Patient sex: M
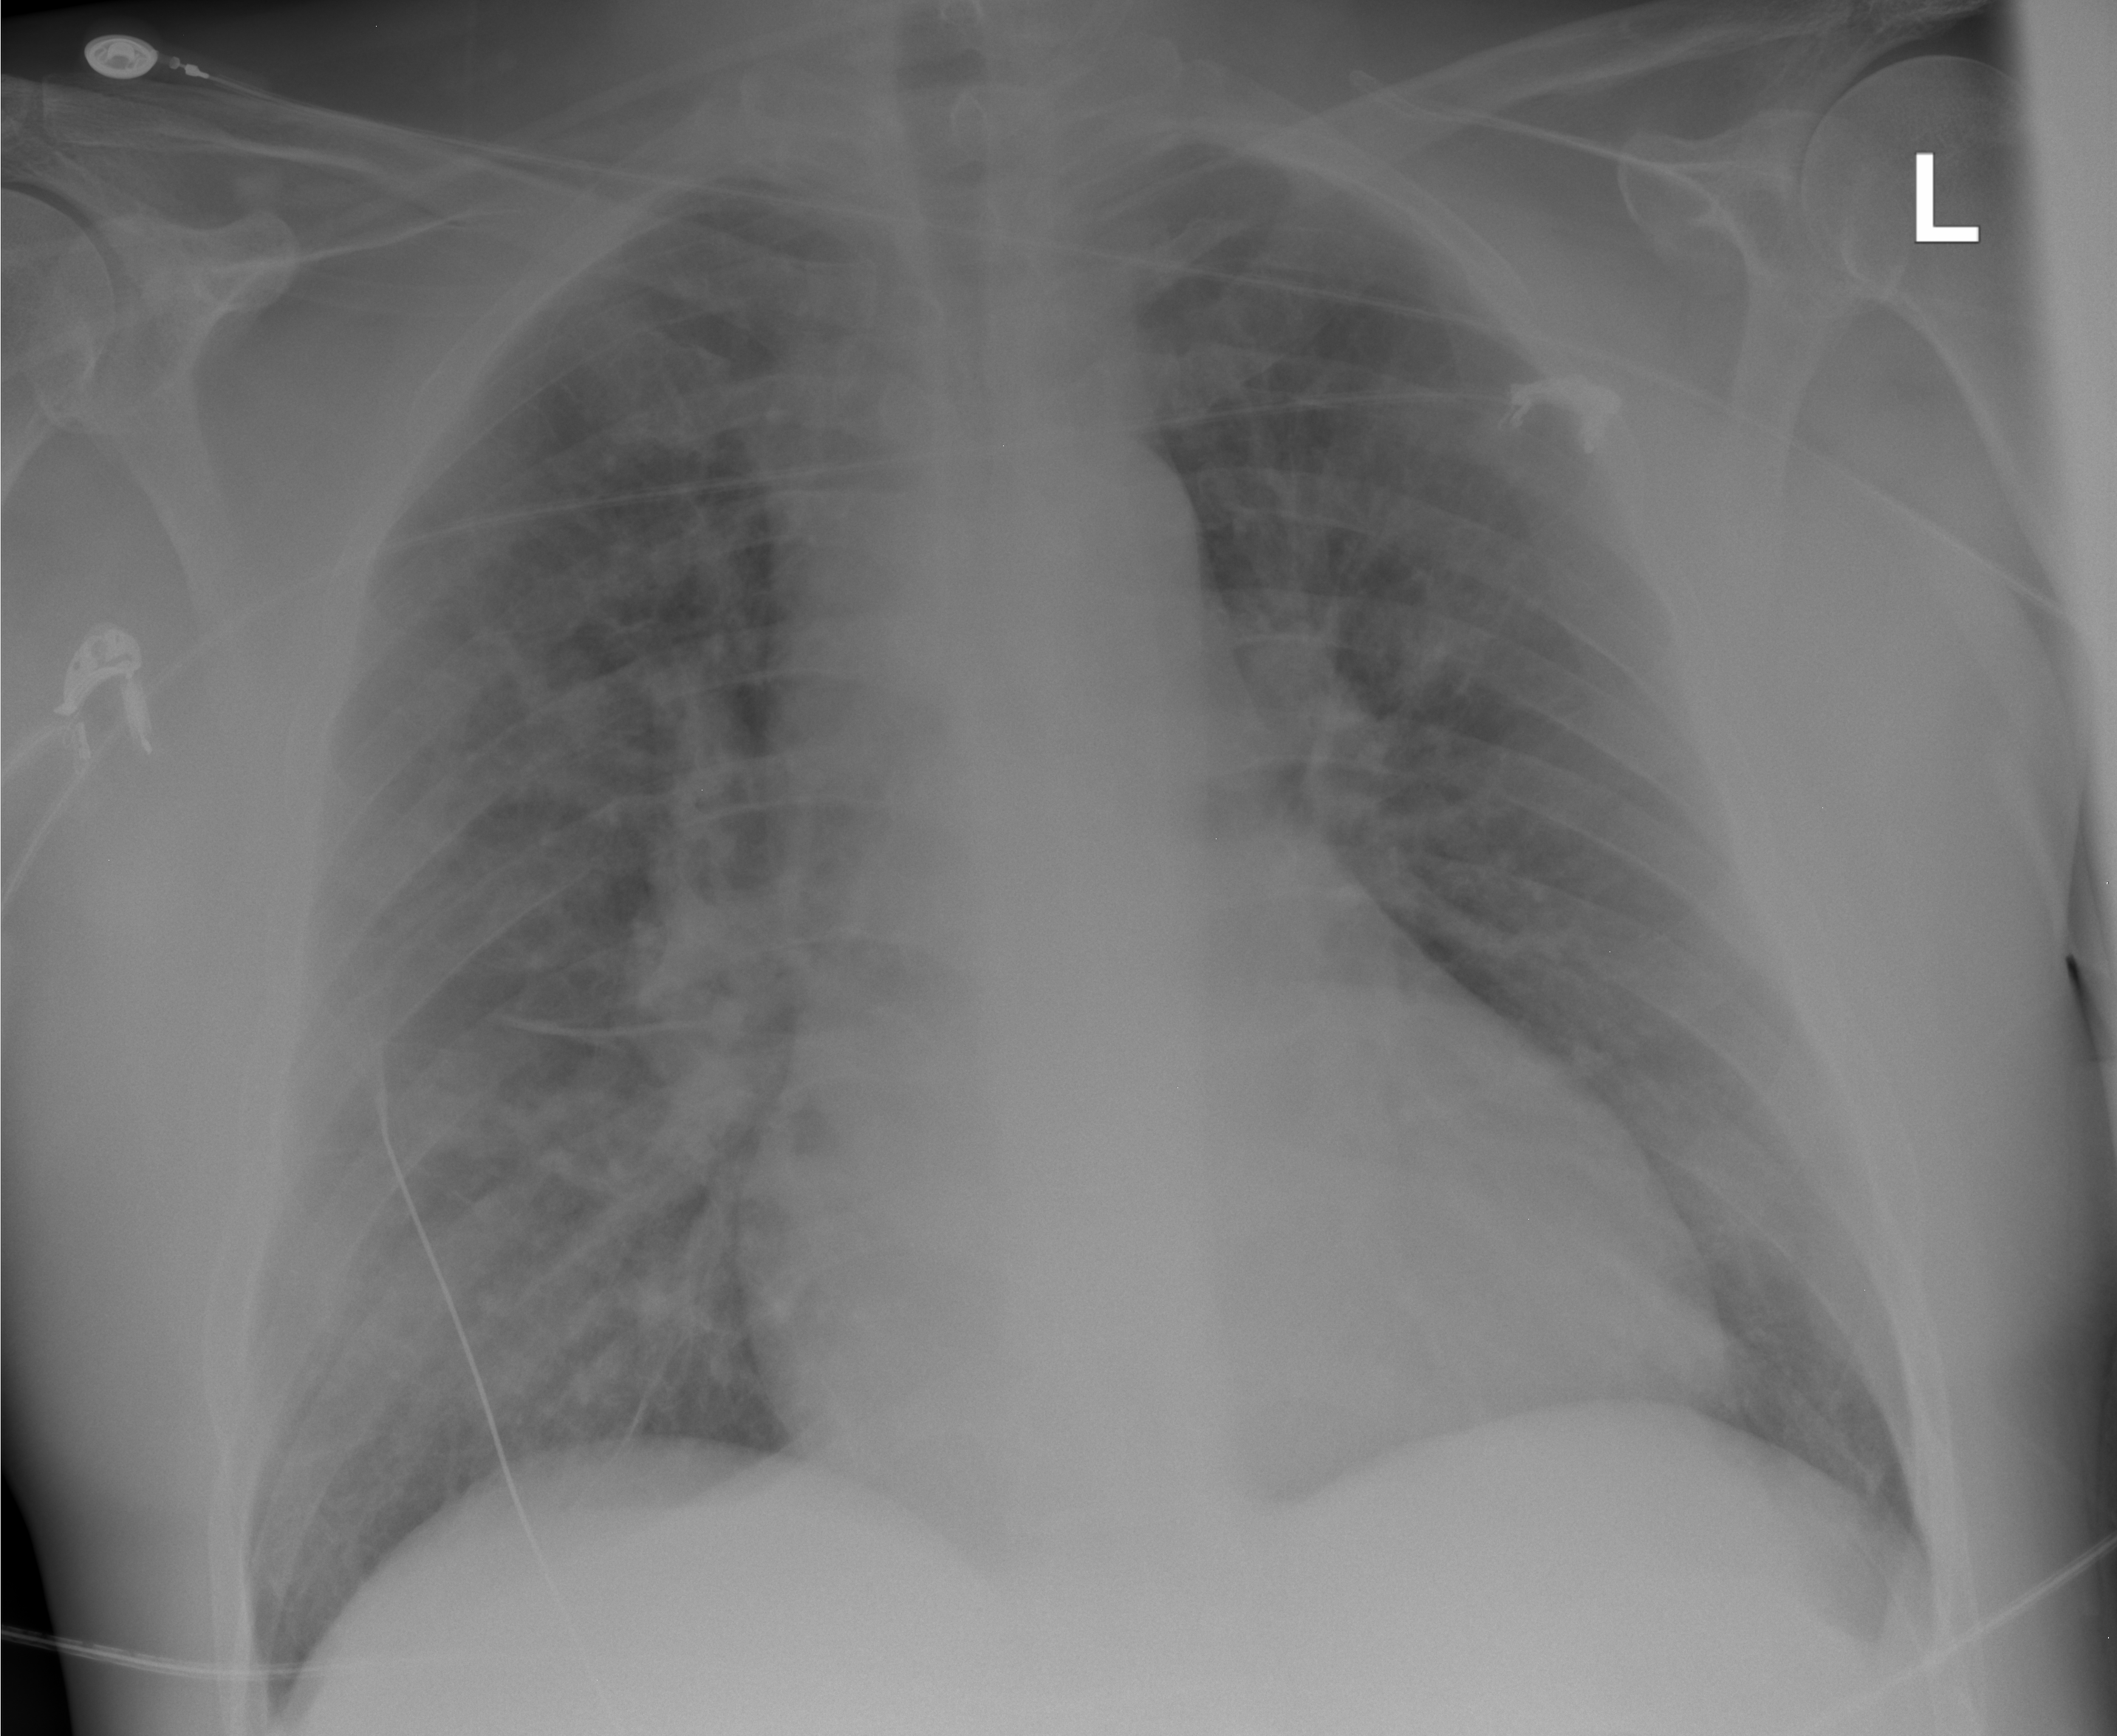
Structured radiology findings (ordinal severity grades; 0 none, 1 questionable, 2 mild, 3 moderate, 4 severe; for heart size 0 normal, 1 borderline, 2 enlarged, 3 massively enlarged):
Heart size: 2
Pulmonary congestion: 2
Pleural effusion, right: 0
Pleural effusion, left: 0
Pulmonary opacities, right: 2
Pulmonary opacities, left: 2
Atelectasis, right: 2
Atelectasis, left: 0